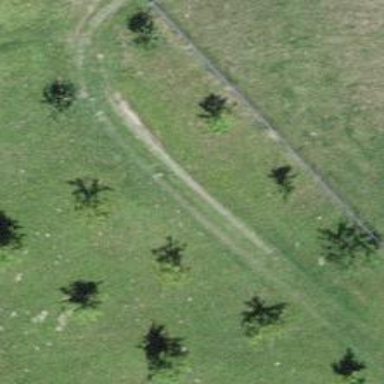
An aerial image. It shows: Unpaved track road with grade3 tracktype.